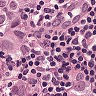
Metastatic tissue present: yes